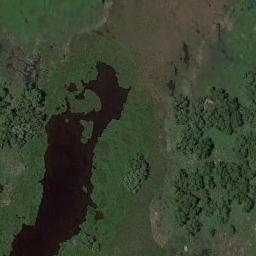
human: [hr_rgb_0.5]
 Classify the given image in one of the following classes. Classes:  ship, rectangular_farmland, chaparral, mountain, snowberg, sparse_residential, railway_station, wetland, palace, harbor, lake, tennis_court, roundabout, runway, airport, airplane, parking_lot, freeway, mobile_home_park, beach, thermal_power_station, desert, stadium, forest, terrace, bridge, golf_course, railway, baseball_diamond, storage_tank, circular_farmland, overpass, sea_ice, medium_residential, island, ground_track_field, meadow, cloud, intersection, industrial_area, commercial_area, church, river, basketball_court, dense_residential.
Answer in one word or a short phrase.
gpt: wetland